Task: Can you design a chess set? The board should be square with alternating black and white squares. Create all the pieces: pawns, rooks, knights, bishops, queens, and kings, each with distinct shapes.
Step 4173:
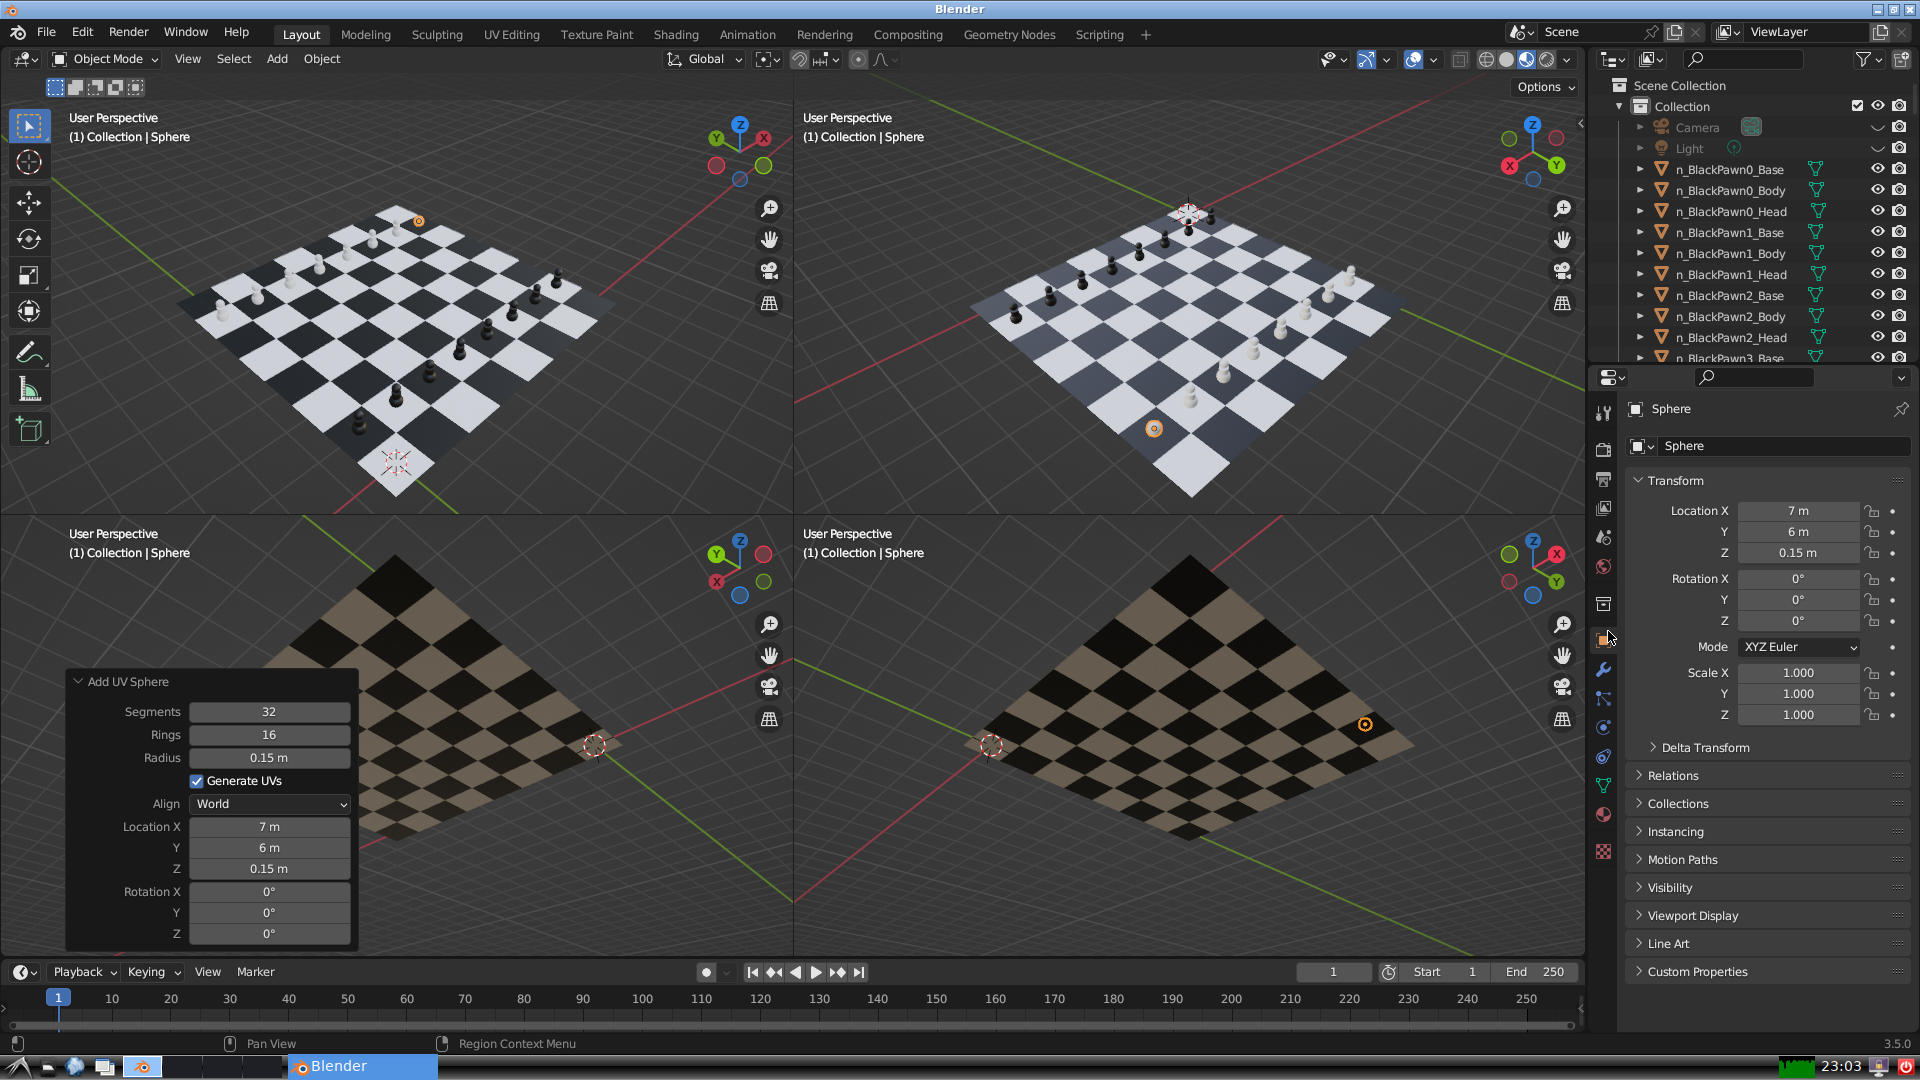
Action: {"mouse_move": [1732, 445]}